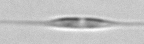
Label: Cylindrotheca